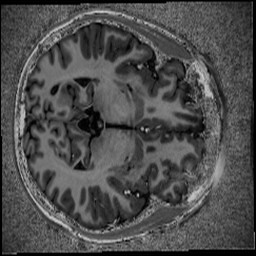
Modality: UNIT1
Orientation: axial
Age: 31
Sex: male
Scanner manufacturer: siemens
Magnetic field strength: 6.98 T
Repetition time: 6 s
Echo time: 0.00283 s